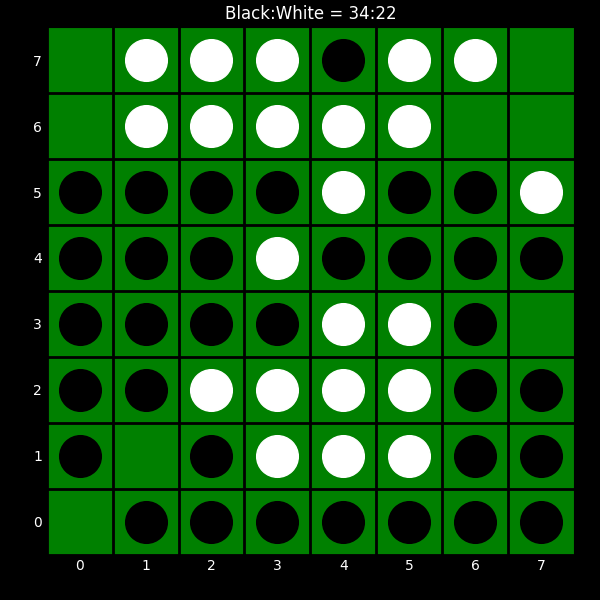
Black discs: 34
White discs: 22